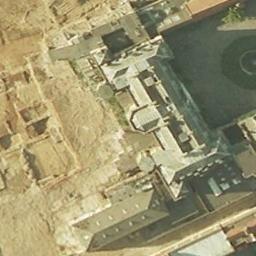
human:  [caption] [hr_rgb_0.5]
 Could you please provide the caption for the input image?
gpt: A church with a gray roof surrounded by desert .

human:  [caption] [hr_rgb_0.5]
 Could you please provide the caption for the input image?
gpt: There is a church on the desert .

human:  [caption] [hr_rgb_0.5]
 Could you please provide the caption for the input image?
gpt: The church with some sloping roofs is built in the vacant lot .

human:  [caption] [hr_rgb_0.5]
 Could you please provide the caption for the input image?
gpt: This is a church  There are many trees around it .

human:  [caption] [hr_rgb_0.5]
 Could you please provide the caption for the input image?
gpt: A church with white roofs beside vacant lands .